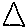
Label: triangle